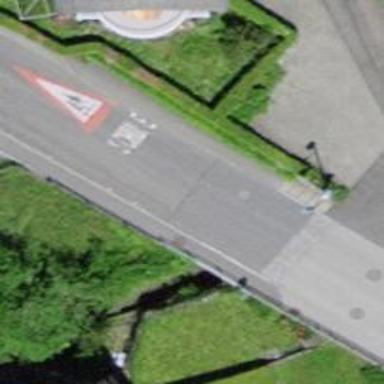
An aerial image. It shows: Zebra crossing on the road.